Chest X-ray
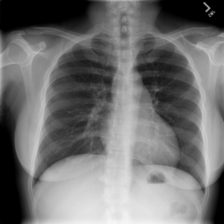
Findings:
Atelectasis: negative
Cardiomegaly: negative
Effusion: negative
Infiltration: negative
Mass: negative
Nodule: negative
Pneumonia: negative
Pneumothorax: negative
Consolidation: negative
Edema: negative
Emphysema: negative
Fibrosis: negative
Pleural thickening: negative
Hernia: negative